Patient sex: F
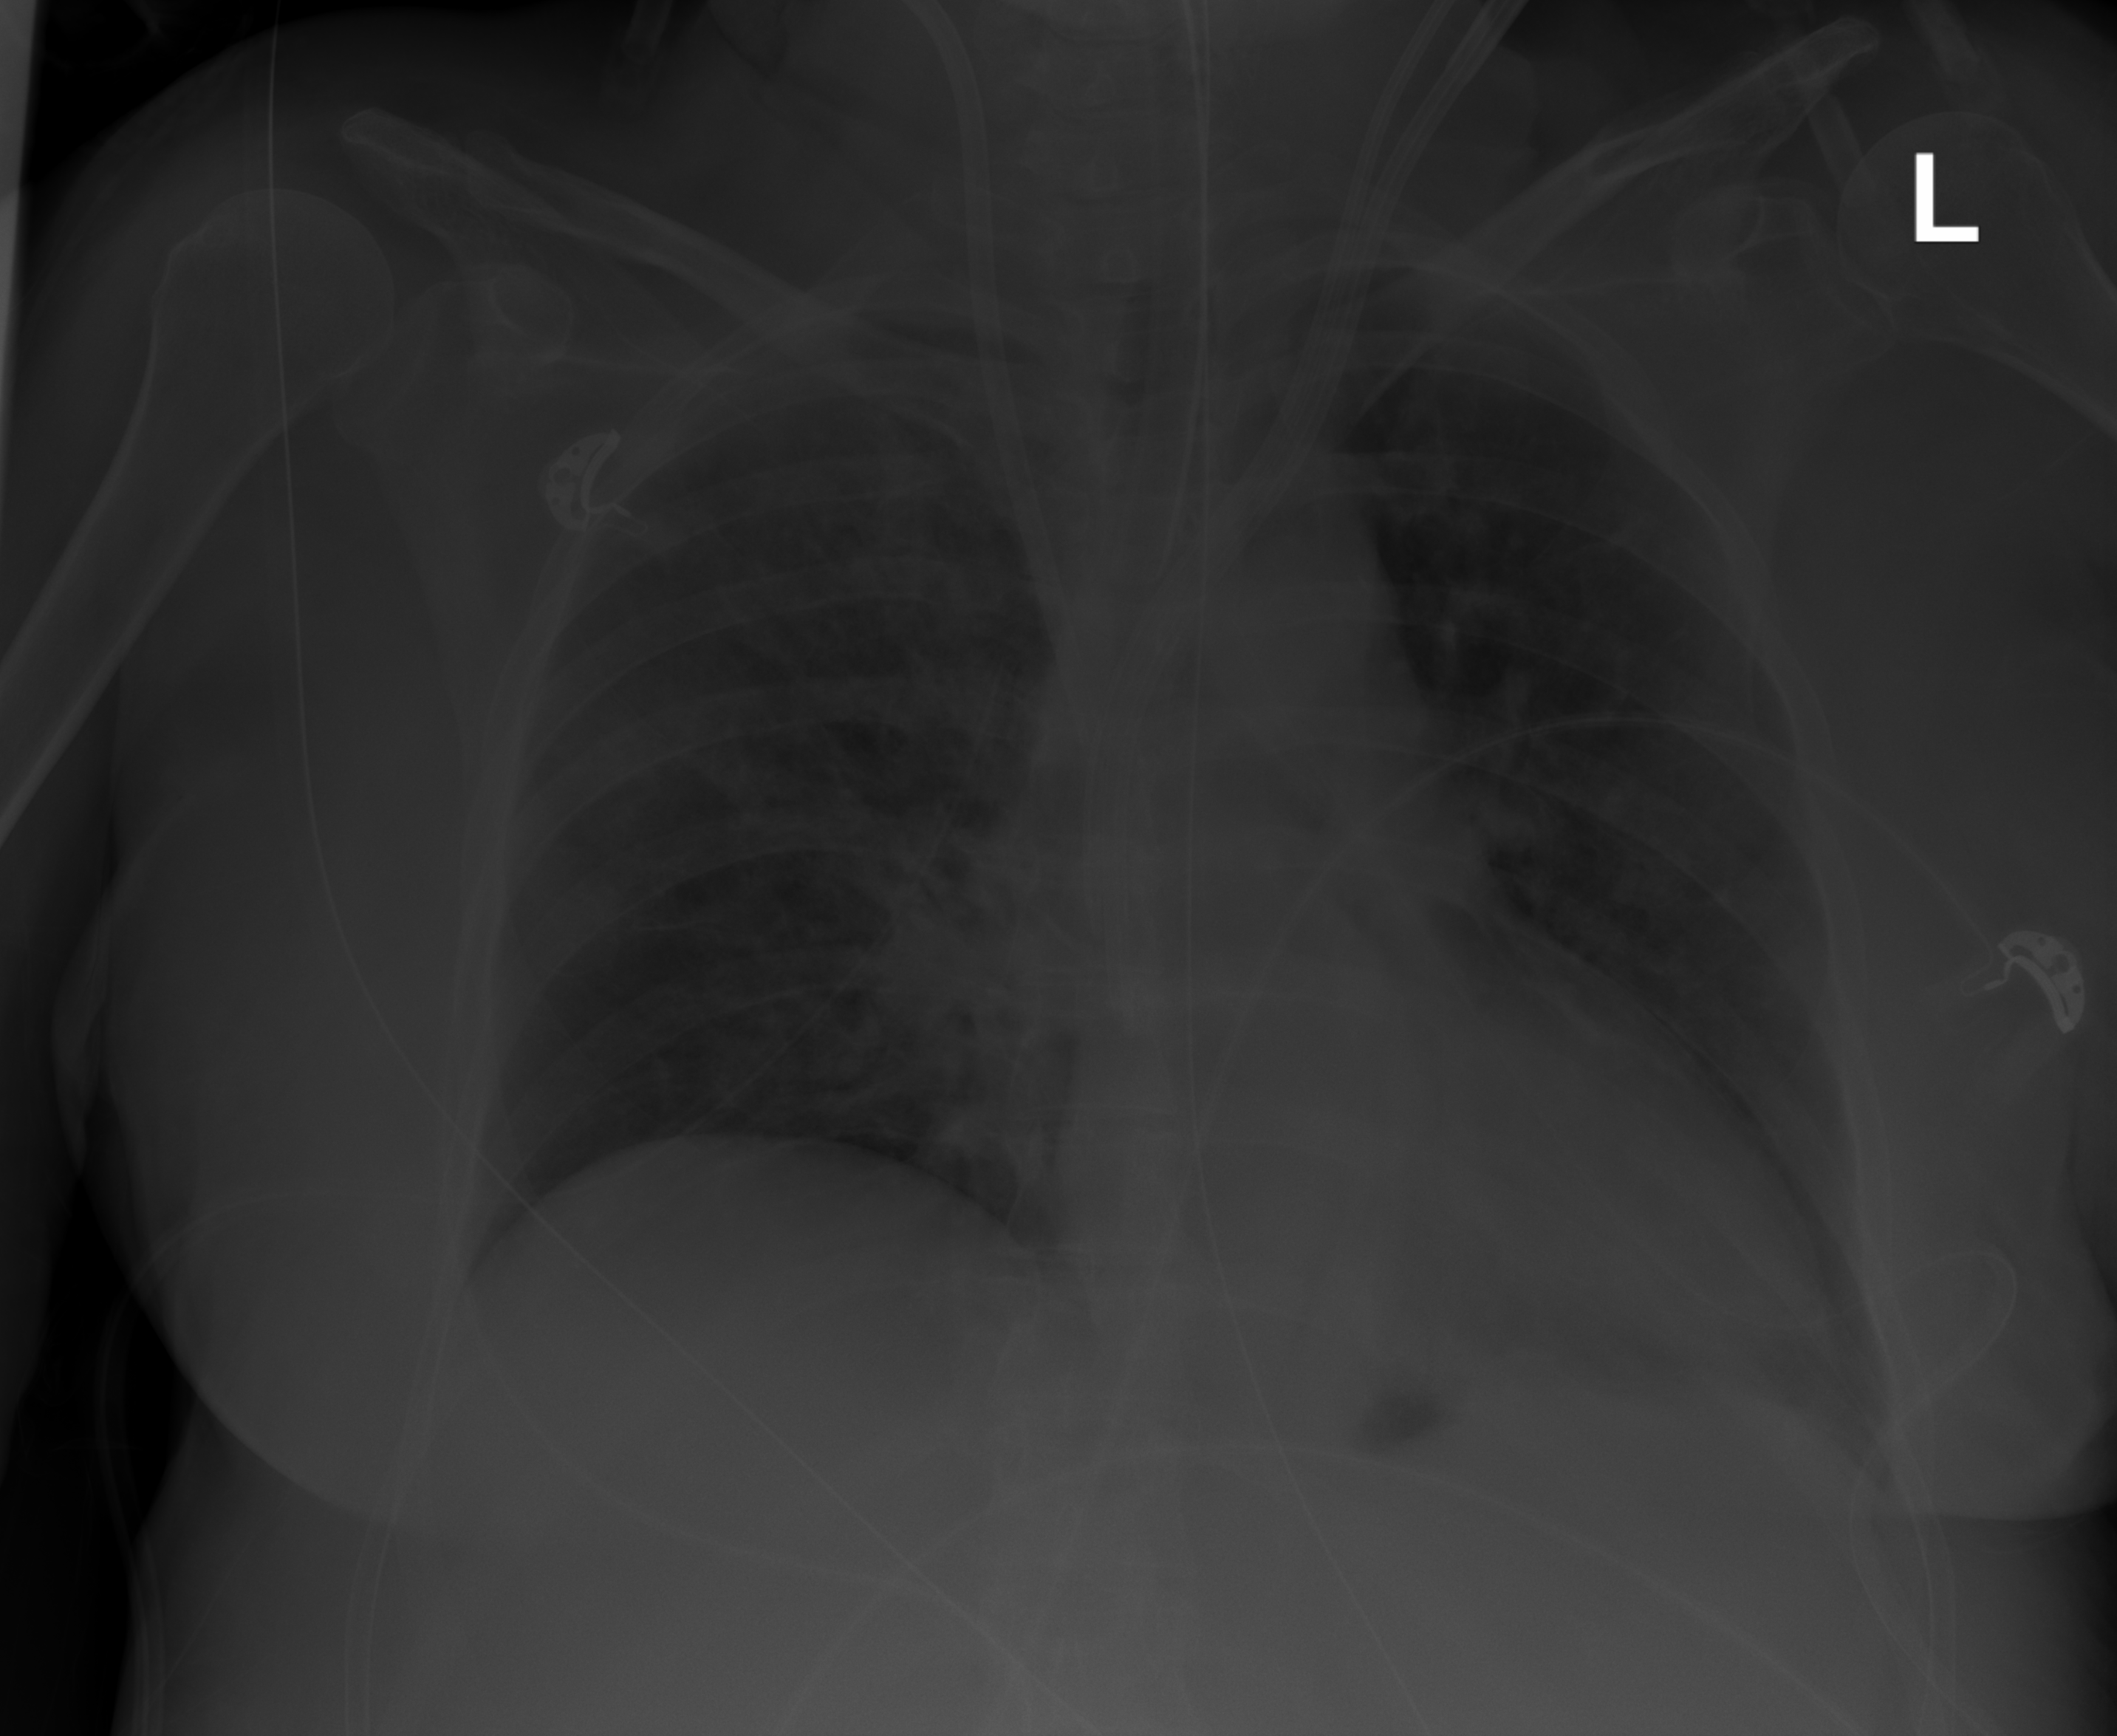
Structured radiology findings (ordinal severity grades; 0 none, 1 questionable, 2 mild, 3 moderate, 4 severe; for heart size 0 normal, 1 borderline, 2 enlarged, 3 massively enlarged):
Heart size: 2
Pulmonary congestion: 2
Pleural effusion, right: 0
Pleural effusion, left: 1
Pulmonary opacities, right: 2
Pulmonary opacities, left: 2
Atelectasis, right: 2
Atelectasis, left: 2